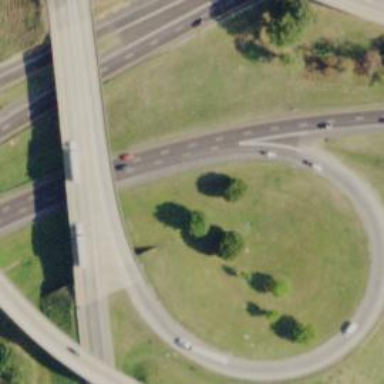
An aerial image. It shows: Motorway junction.